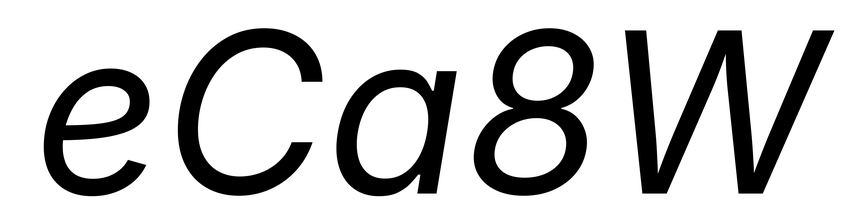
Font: Inter-Italic_Italic